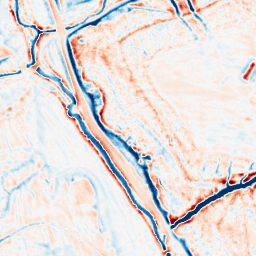
Category: edge_preserving
Decomposition family: bilateral
Decomposition parameters: d: 15
sigma_color: 150
sigma_space: 25
Upsampling method: bilinear
Upsampling parameters: scale: 2
Upsampling scale: 2